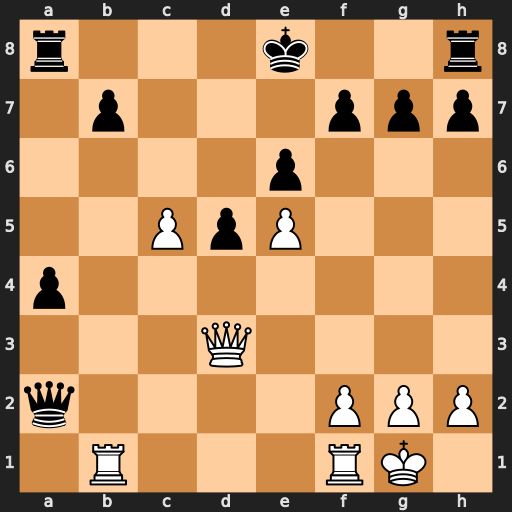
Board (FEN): r3k2r/1p3ppp/4p3/2PpP3/p7/3Q4/q4PPP/1R3RK1
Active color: w
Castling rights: kq
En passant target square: -
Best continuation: Qb5+ Kf8 Qxb7